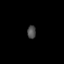
Tissue: prostate
Cell type: T cells
Senescence score: 0.3125
Nuclear area (px): 110
Mean DAPI intensity: 77.273